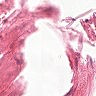
Metastatic tissue present: no